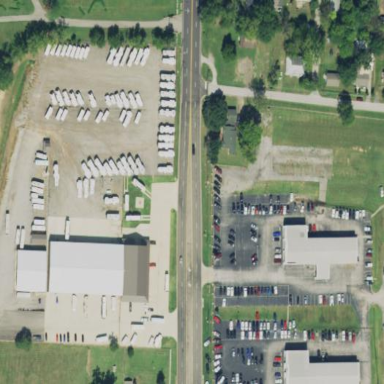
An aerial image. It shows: Shop that sells cars.